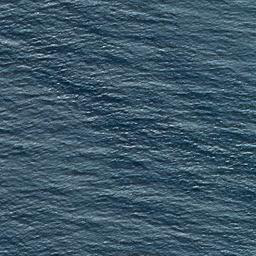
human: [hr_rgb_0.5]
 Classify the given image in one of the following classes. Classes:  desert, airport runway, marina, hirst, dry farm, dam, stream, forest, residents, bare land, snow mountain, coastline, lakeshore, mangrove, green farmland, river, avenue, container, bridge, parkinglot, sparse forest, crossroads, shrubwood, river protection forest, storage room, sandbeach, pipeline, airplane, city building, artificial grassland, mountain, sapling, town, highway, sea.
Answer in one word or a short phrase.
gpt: sea